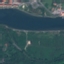
Land use / land cover: River